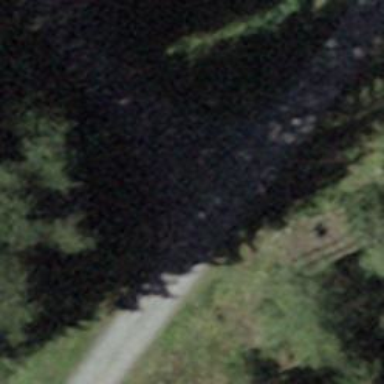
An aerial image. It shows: Compacted track with grade2 level.